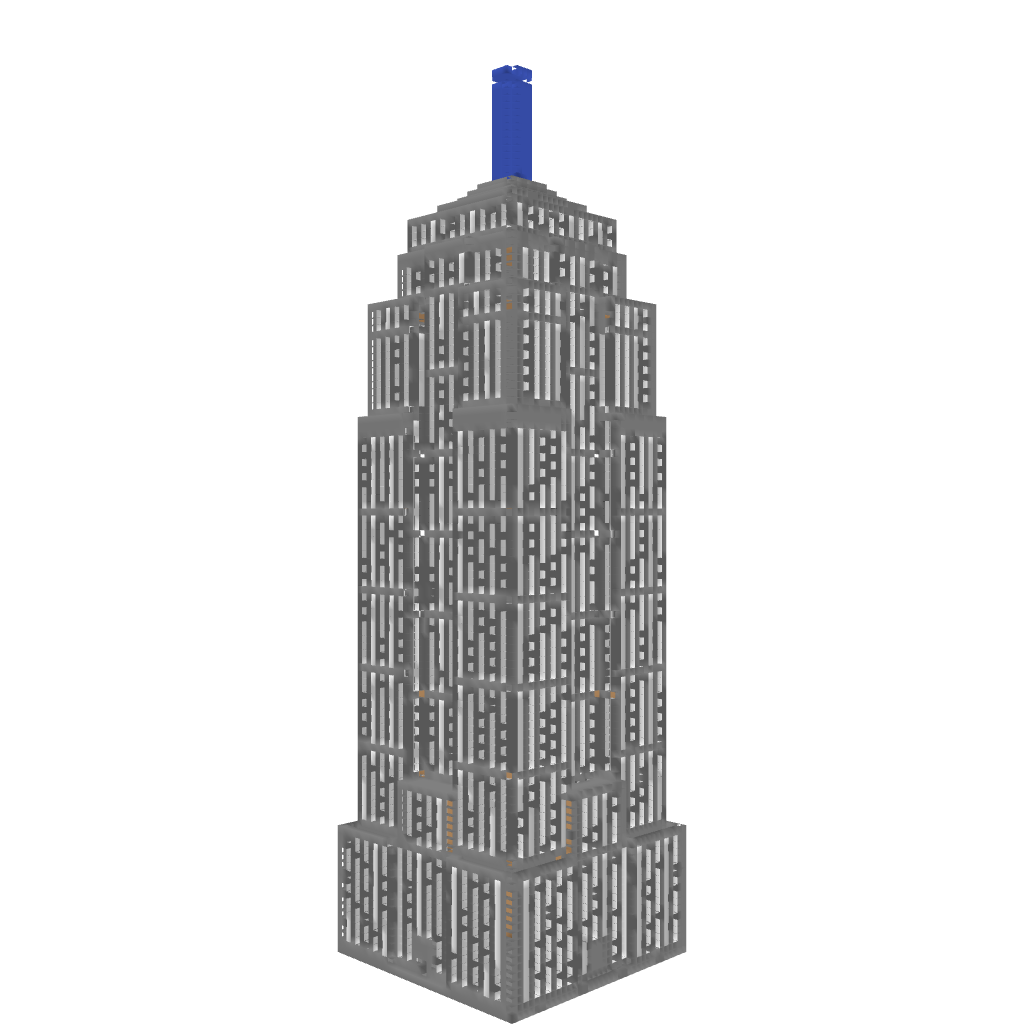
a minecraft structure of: Empire State Building high quality